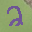
Label: 2